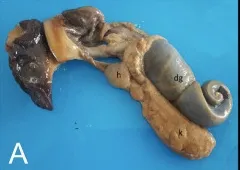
(A) Macroscopic picture of deceased Giant African Land Snail (GALS) No. 1 removed from her shell. Note the enlarged kidney (=k). H = heart, dg = digestive gland.
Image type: pathology (h&e)